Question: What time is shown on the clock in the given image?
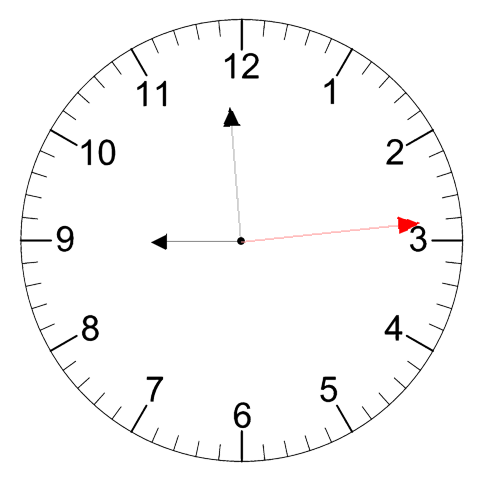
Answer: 08:59:14